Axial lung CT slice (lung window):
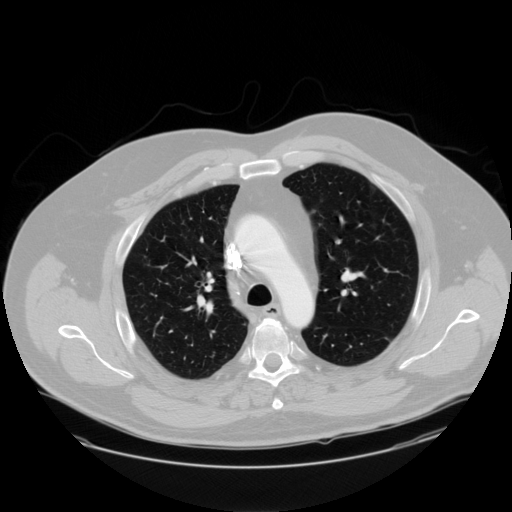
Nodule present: no